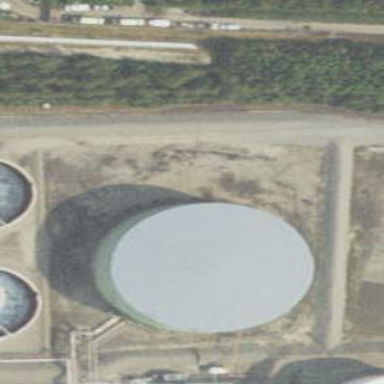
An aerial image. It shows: Storage tank that is man-made.